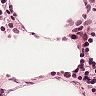
Metastatic tissue present: no